Field crop: maize
Growth stage: 2
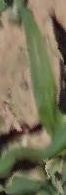
Species: maize